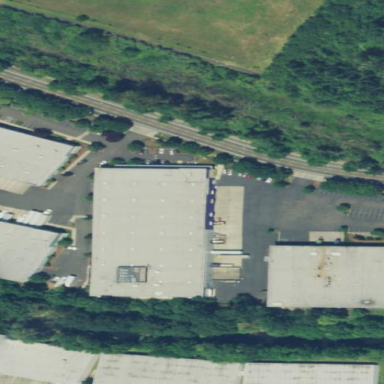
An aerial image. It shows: Warehouse building.